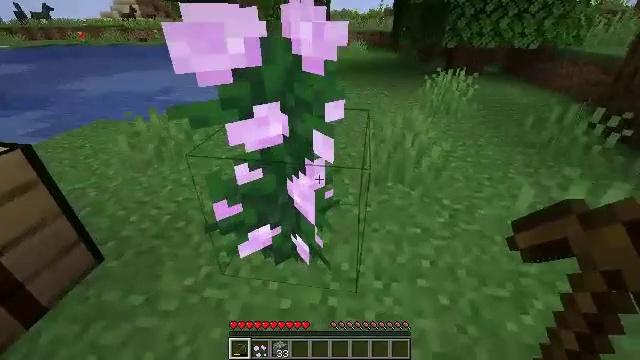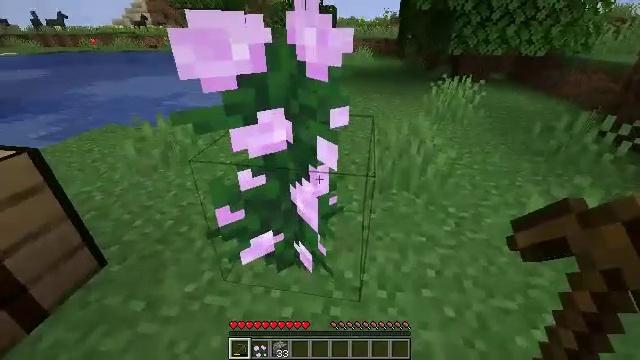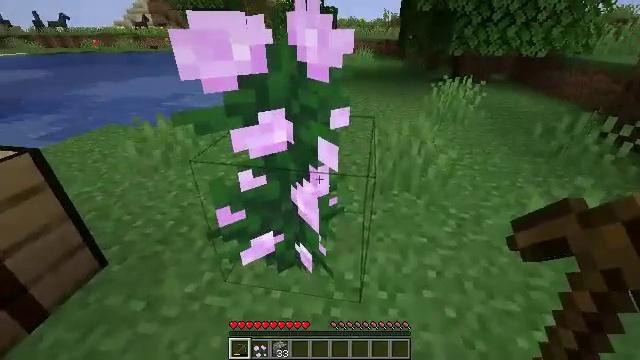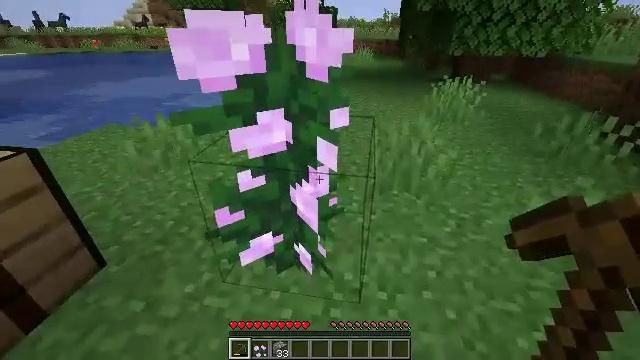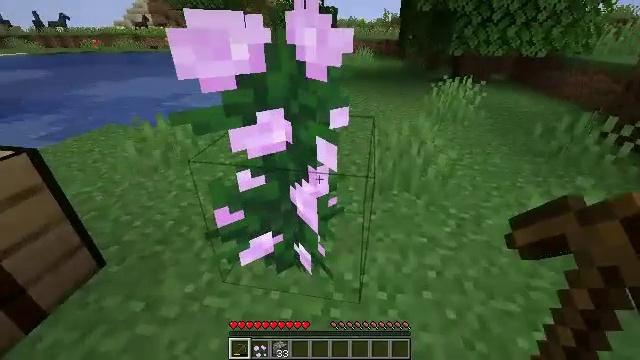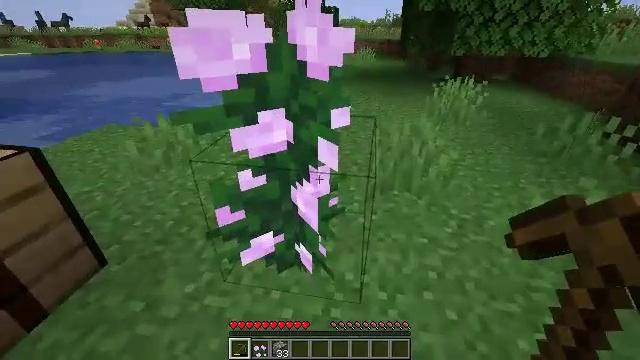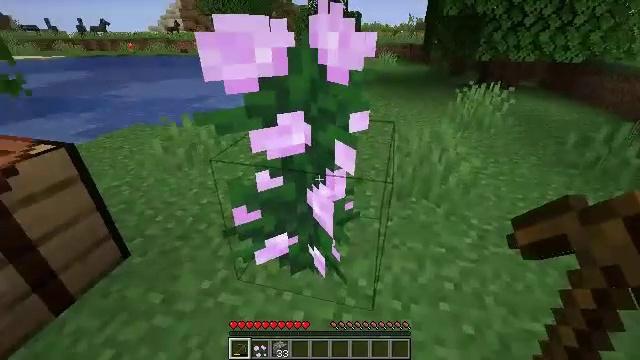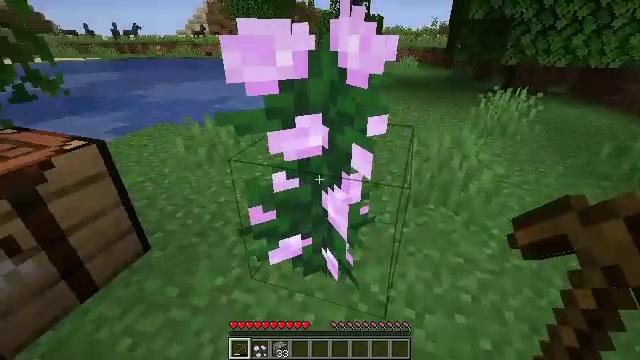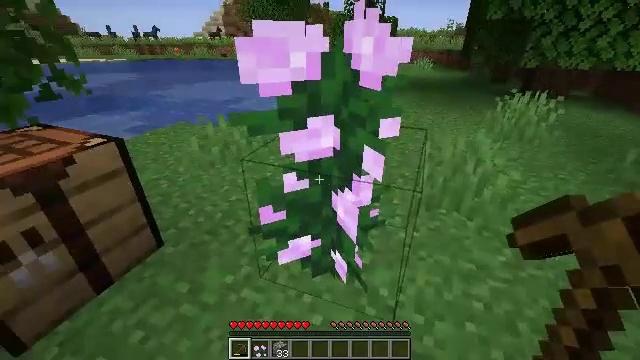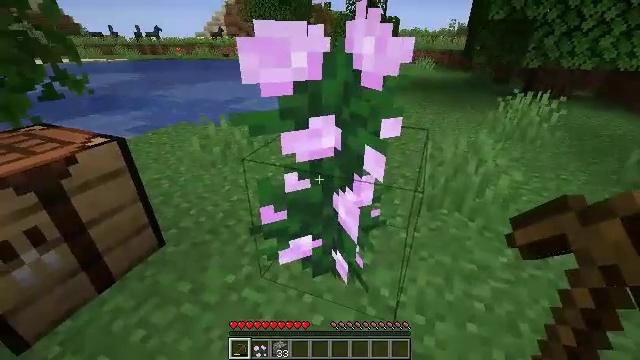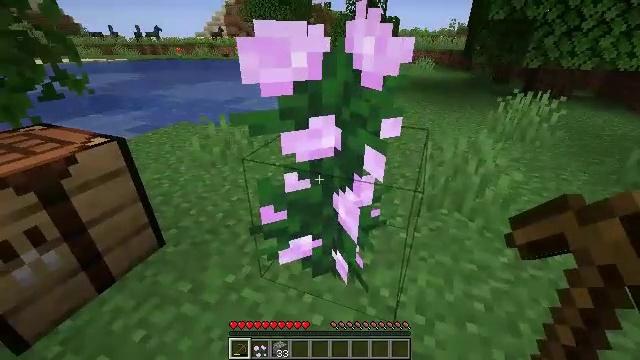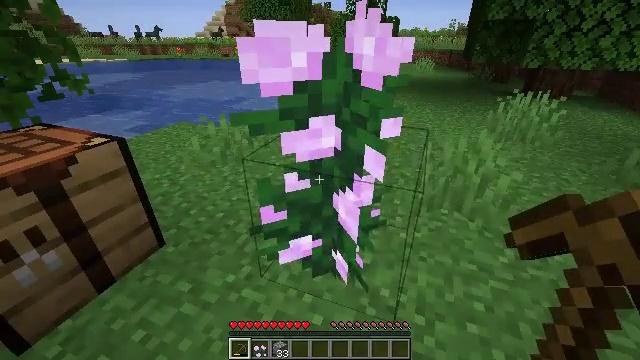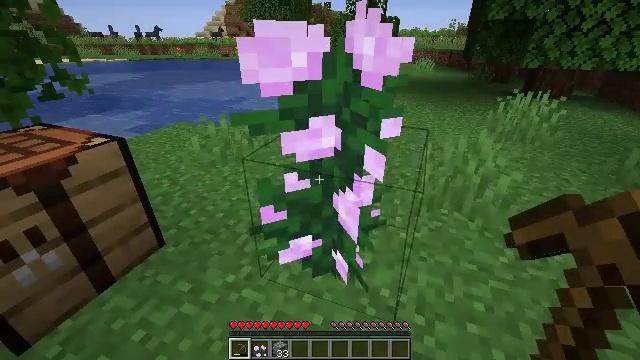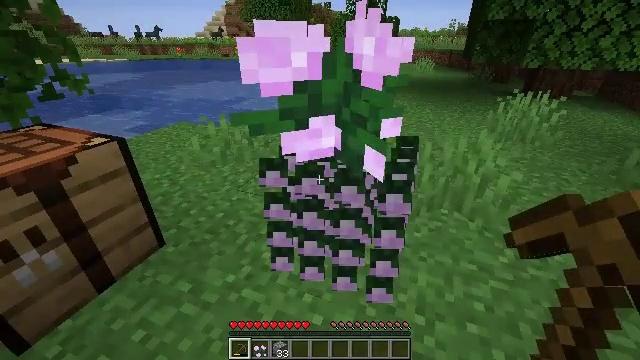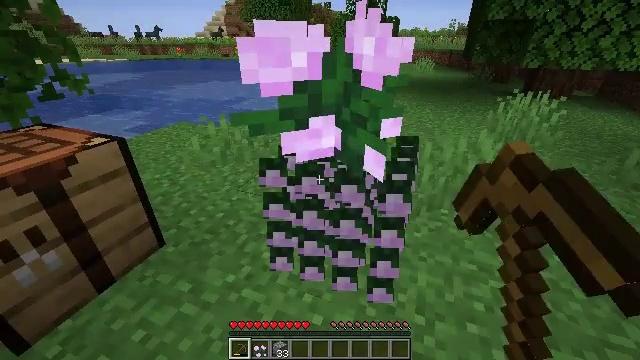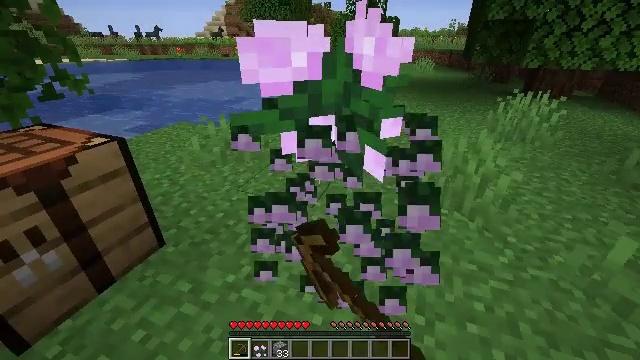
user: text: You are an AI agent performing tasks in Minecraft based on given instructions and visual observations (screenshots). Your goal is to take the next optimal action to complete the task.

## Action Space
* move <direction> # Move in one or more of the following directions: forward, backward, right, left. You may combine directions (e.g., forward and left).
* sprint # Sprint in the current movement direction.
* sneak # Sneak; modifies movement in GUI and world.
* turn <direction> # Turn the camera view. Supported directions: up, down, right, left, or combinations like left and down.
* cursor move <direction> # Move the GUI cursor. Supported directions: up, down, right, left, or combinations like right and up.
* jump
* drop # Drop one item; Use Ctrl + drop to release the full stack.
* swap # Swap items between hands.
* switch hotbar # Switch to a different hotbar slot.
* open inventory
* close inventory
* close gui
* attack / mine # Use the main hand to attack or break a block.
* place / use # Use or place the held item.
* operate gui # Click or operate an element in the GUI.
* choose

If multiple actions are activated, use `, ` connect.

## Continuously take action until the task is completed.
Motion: motion action
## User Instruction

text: Gather the peony by left-clicking.
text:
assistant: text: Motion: turn left and up
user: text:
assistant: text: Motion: no_op
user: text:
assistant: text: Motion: no_op
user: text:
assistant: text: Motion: no_op
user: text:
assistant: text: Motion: no_op
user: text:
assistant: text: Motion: turn left
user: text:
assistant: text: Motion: turn left
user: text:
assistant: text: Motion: turn left
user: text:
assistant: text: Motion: no_op
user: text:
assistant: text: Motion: no_op
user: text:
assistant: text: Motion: no_op
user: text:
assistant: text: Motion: no_op
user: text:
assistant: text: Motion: attack / mine
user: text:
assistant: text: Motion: attack / mine
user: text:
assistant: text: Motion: attack / mine
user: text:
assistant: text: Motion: attack / mine
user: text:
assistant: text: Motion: no_op
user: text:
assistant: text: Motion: no_op
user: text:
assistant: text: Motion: no_op